Interaction volume radius: 10 \u00c5
Interaction volume height: 15 \u00c5
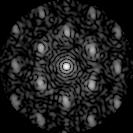
Disorder parameter: 0.5181